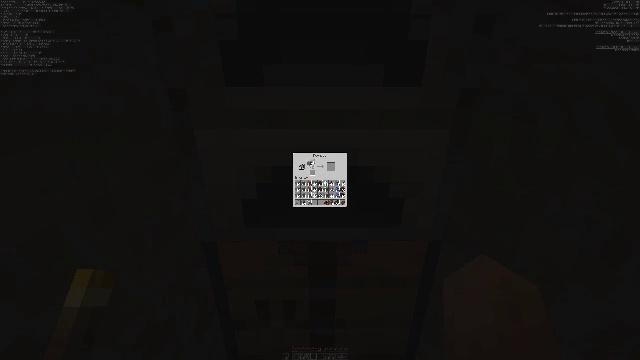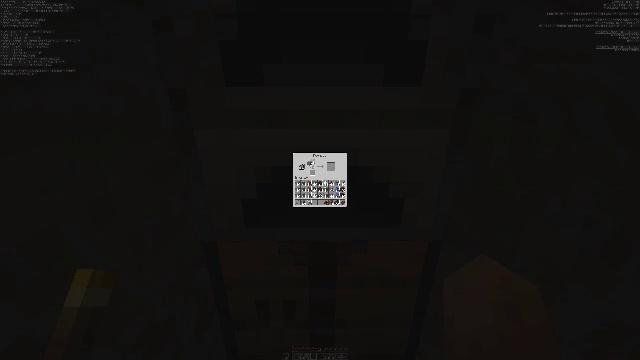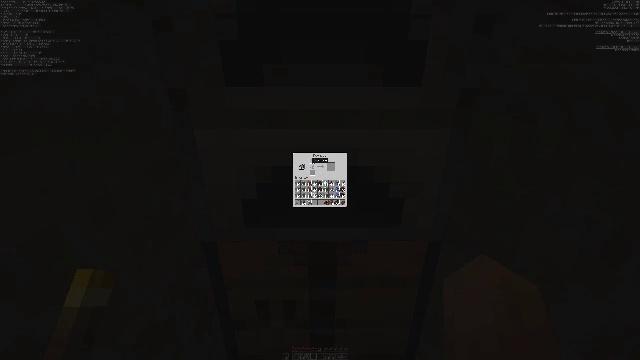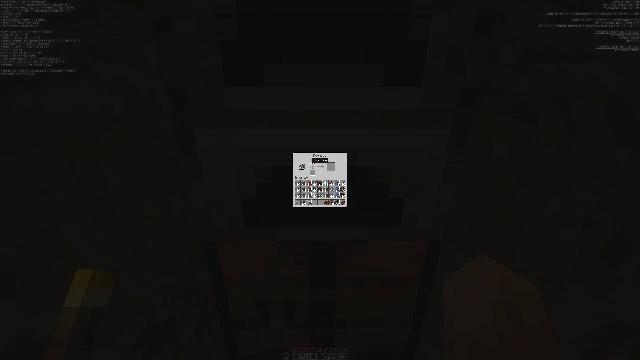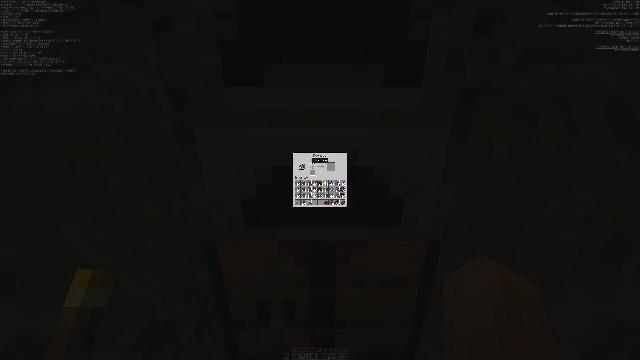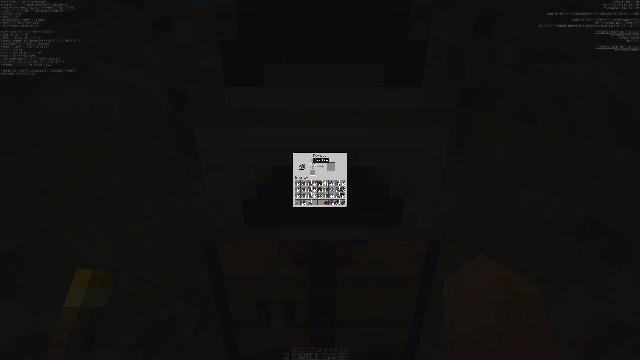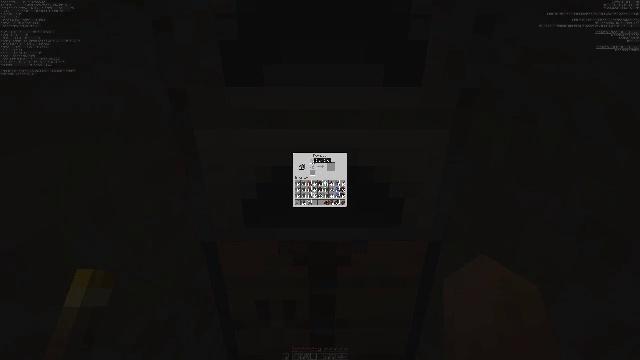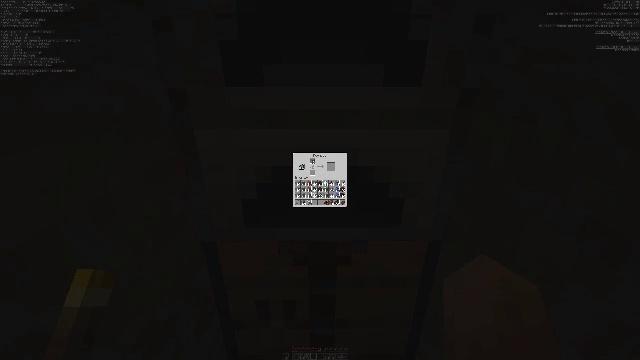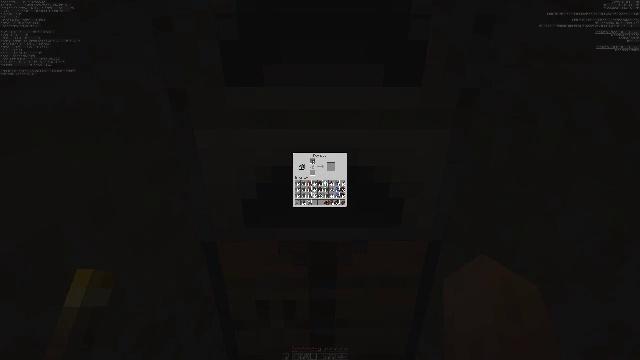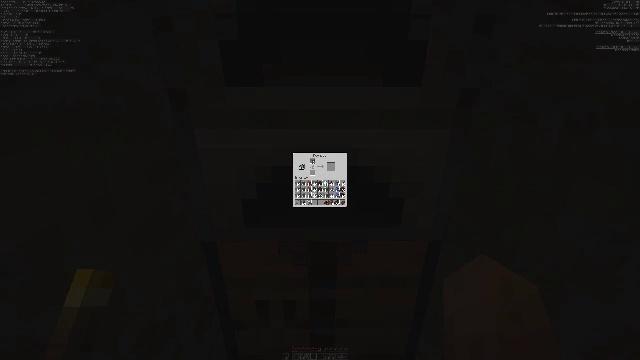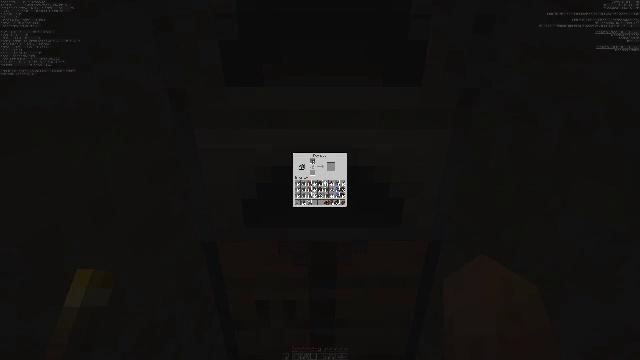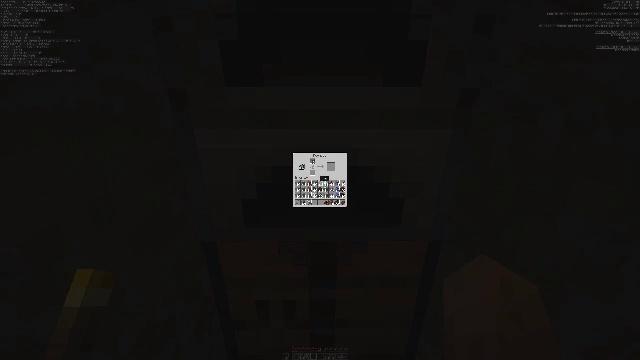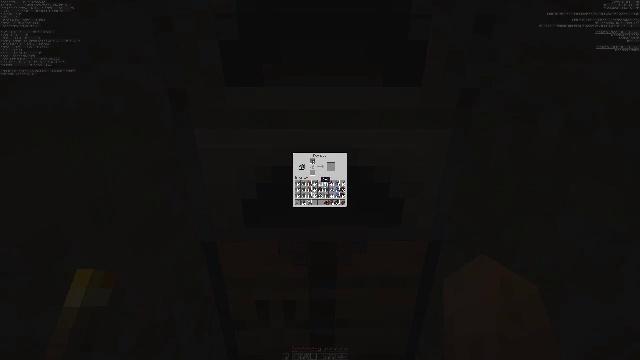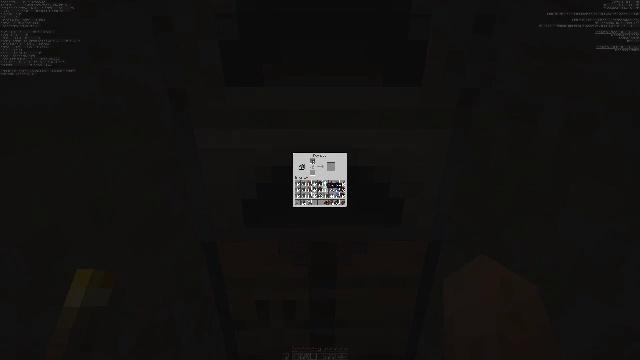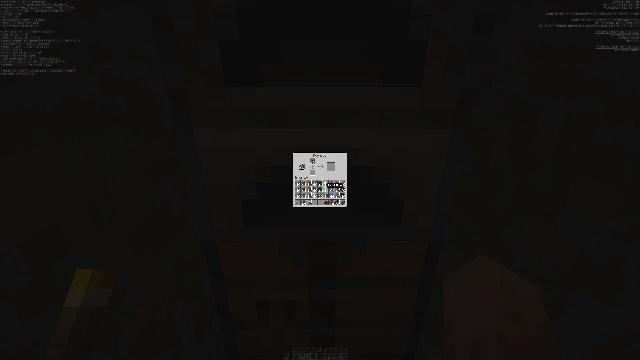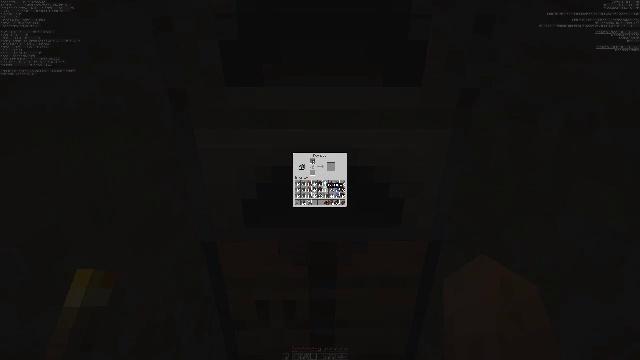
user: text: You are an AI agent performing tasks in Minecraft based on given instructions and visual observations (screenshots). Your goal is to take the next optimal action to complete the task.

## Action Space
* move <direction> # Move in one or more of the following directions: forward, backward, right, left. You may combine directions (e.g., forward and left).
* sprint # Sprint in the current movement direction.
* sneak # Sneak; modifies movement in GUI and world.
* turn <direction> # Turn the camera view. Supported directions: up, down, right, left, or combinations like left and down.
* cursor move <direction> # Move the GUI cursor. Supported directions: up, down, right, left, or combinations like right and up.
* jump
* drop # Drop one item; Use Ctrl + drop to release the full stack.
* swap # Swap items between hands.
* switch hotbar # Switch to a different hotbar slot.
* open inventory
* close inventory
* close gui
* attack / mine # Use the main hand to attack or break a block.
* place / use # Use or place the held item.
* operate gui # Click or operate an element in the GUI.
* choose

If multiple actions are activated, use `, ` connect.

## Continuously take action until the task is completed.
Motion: motion action
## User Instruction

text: Use the furnace to make an iron ingot.
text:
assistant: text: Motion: attack / mine
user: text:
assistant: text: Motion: no_op
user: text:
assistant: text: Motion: no_op
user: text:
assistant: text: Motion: no_op
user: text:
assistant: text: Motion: no_op
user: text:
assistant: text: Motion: no_op
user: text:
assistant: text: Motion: no_op
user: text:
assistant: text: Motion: turn right and down
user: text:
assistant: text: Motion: turn right and down
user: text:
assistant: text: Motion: turn down
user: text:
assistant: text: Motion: turn down
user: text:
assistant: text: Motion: no_op
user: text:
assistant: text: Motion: turn right and down
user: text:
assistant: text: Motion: no_op
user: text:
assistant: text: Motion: no_op
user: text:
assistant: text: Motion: no_op
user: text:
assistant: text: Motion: no_op
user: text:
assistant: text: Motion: no_op
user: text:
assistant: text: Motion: no_op
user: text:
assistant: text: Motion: no_op
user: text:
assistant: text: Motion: no_op
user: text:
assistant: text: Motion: no_op
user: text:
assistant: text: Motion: no_op
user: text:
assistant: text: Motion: no_op
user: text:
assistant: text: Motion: turn up
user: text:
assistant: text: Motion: turn right and up
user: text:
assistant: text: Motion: turn left and up
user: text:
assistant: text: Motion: no_op
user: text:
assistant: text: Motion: no_op
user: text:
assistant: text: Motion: no_op